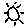
Label: sun